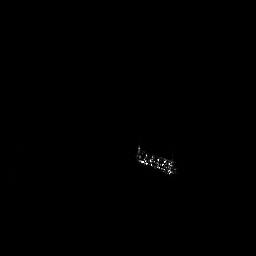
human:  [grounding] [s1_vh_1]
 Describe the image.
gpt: In the satellite image, there is  <ref>1 medium ship </ref> <box>[[51, 56, 68, 67, 0]]</box> located at center.